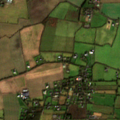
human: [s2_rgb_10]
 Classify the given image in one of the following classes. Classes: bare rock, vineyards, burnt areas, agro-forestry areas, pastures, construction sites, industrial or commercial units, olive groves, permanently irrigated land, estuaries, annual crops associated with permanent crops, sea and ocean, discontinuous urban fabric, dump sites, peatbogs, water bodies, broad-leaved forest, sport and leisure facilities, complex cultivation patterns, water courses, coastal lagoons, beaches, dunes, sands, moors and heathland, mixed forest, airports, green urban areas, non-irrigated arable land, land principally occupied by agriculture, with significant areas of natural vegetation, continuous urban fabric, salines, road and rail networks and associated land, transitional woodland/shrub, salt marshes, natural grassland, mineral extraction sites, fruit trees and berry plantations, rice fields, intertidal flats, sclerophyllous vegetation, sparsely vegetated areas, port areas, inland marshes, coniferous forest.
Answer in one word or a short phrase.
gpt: non-irrigated arable land, pastures, complex cultivation patterns